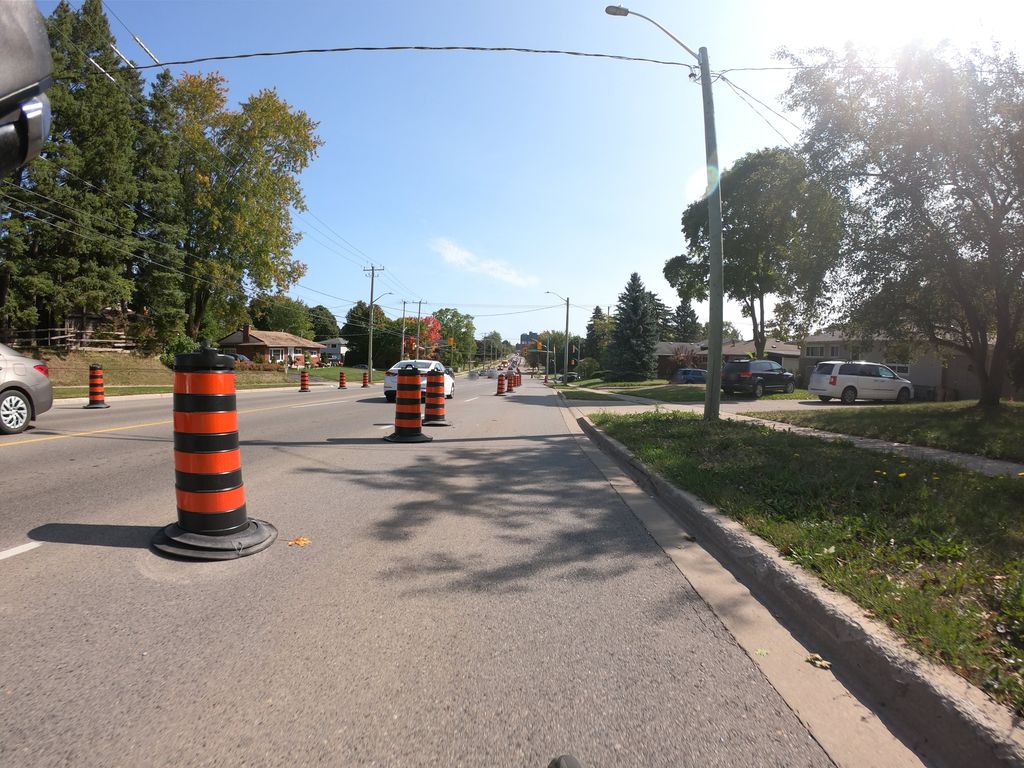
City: kitchener-waterloo